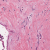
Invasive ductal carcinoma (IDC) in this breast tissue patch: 0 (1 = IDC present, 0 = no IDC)